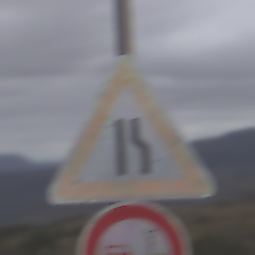
Verkehrszeichen: EinseitigVerengteFahrbahnRechts
Zusatzzeichen unten: VerbotUeberholenEinspurigeFahrzeuge
Umgebung: Outdoor, Nature
Tageszeit: Midday
Wetter: Overcast
Licht: Natural
Jahreszeit: NotSpecified
Kontrast: LowContrast